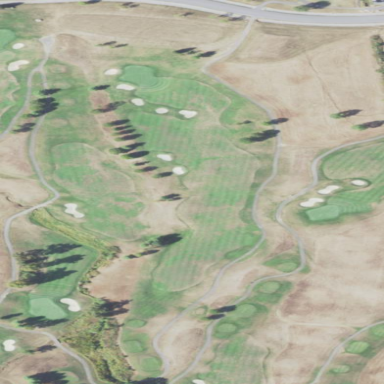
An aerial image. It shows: Area with grass used as rough in golf course.